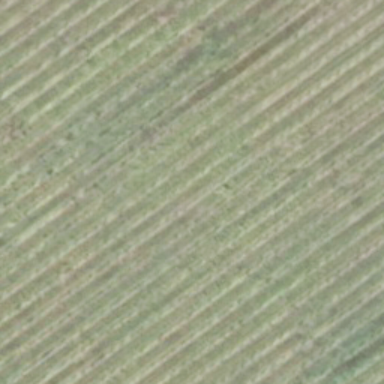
There is a piece of formland .